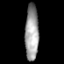
Tissue: prostate
Cell type: T cells
Senescence score: 0.249
Nuclear area (px): 745
Mean DAPI intensity: 157.193